Aerial crown-view tile of a tropical tree (Barro Colorado Island, Panama), acquired 20240813:
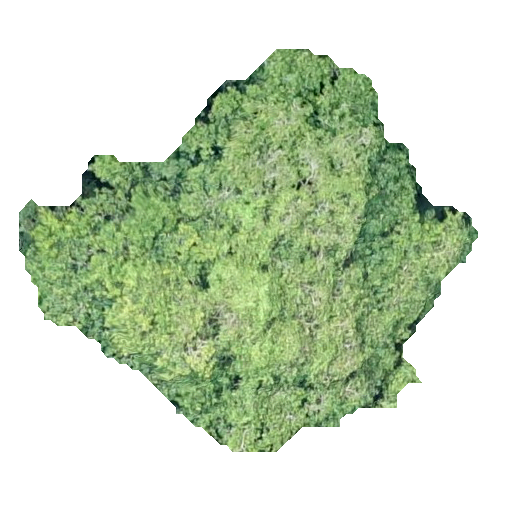
Species: Guapira myrtiflora
GBIF accepted scientific name: Guapira myrtiflora
Crown area: 171.997 m²